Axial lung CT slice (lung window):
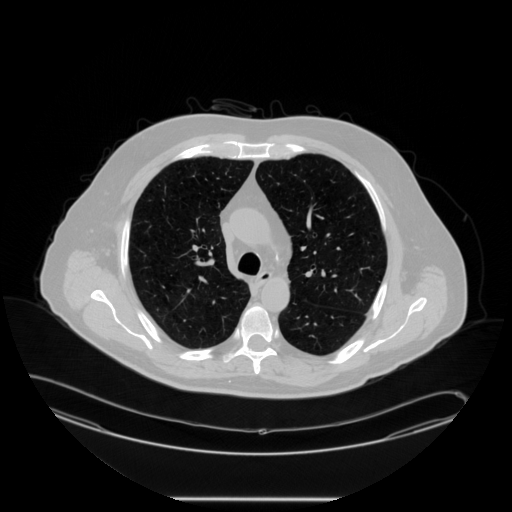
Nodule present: no